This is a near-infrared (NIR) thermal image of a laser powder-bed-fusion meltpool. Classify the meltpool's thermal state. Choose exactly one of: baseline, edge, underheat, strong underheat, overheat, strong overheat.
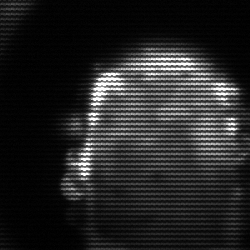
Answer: baseline